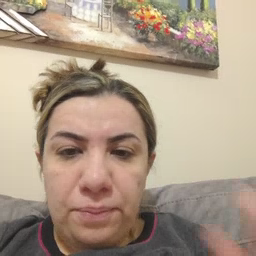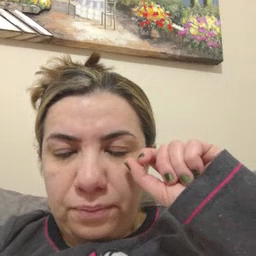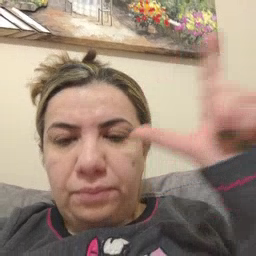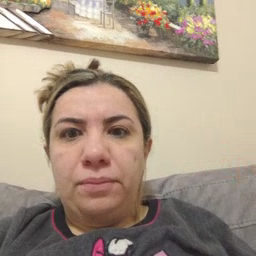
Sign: awake